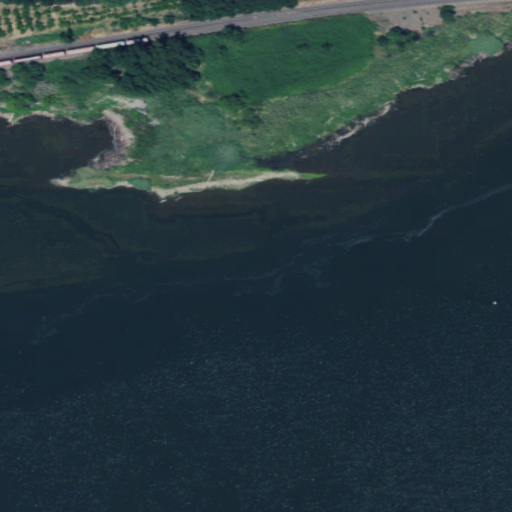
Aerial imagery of bar in Washington named Penawawa Bar containing open water, pasture, herbaceous wetlands, evergreen forest, shrub, grassland, open development, woody wetlands, and low intensity development